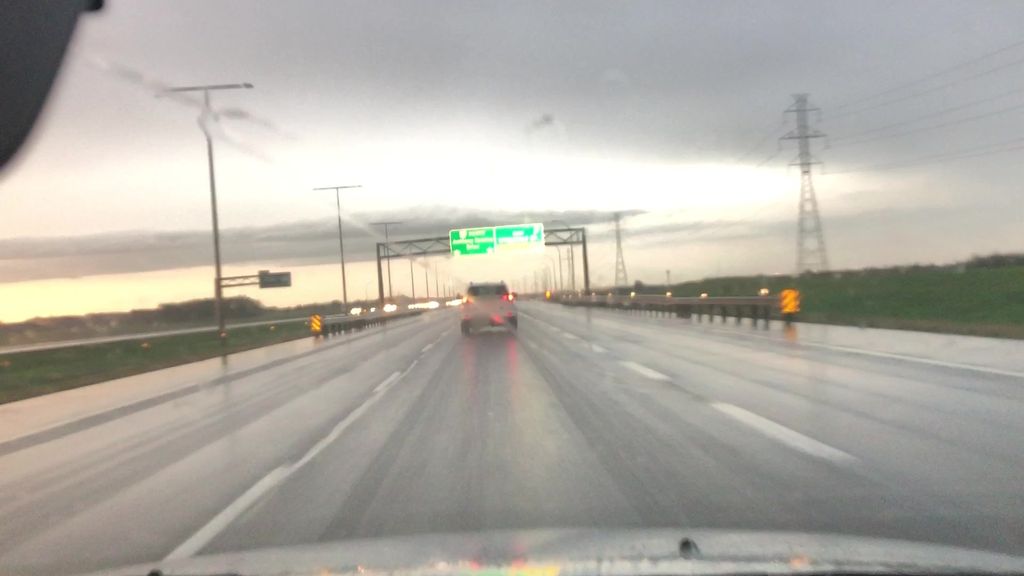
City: edmonton